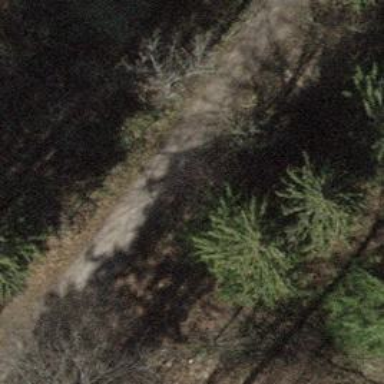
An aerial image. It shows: Compacted track with grade2 level.